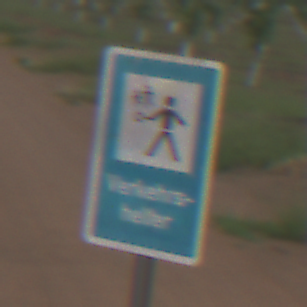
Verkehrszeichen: Verkehrshelfer
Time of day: SunriseSunset
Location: Outdoor (Nature)
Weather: PartlyCloudy
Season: NotSpecified
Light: Natural